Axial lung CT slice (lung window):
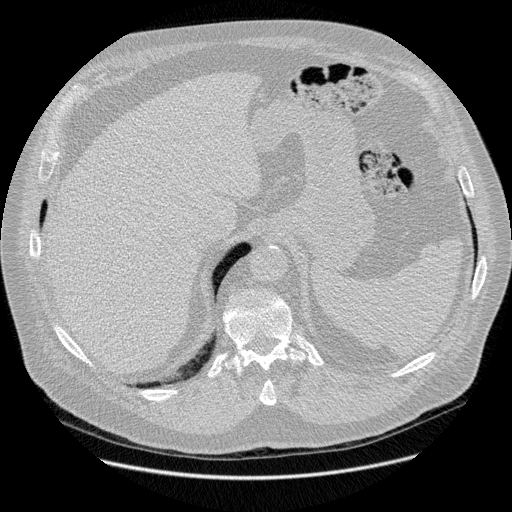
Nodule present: no